Question: I have this scenario:
WServer 2008, SQL Server 2005, MS Analysis services (SSAS), ISS7 and a OLAP CUBE.
I need to in a webpage in an existing site.
selection of dimension, no any drill down, no any 3 dimension, just a passive result of a preset MDX query.
Below here an example of MDX query used:
'''
SELECT NON EMPTY { [Measures].[Valore] } ON COLUMNS,
NON EMPTY { ([Prodotti].[Top Marca].[Top Marca].ALLMEMBERS * [Calendario].[Anno - Mese].[Mese].ALLMEMBERS * [Agenti].[Cod Agente].[Cod Agente].ALLMEMBERS ) }
DIMENSION PROPERTIES MEMBER_CAPTION, MEMBER_UNIQUE_NAME ON ROWS FROM ( SELECT ( { [Calendario].[Anno].&[2012] } ) ON COLUMNS
FROM ( SELECT ( { [Agenti].[Vw Agenti].&[005] } ) ON COLUMNS FROM [Vendite]))
CELL PROPERTIES VALUE, BACK_COLOR, FORE_COLOR, FORMATTED_VALUE, FORMAT_STRING, FONT_NAME, FONT_SIZE, FONT_FLAGS
'''
Below an easy result that i need to show in the website:

I tried to use Report Viewer but seem I can't due this error:
> Remote report processing requires Microsoft SQL Server 2008 Reporting Services or later
and I can't install SQL Server 2008 so I need an alternative solution.
I tried some open source but they need install JAVA and more, most also not connect to SQL Server or required a different web server.
I tried also use a TSQL query but it return only 1 column for the months when in real i need many columns as months calculated
What is the best way to develop a simple webpage (asp or aspx) (server side or client side) to query the cube to get a simple result as show above, without any selection by the user ?
Or what didn't I understand at all with this scenario ?
Thanks in advance for who can help me!
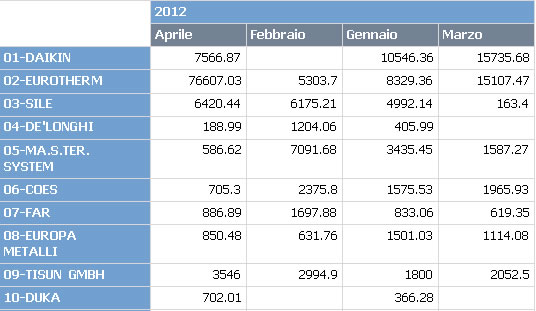
Answer: Well, what you are showing there is the result of an SSRS report and you want to access it from your application, right?
There are basically 3 ways you can interact with SSRS from your application: The Report Server Web Service (also known as SOAP, which is how the Report Manager is built), URL Access (plain url of the report on the report server) and the ReportViewer Controls.
When using the ReportViewer Controls, you can use the Local Processing Mode or Remote Processing Mode. The Remote processing mode is when the control retrieves a fully processed report from an SSRS server. So, as the name says, the processing is Remote.
As I understand from your question, you don't have a SSRS instance available to connect to, but you have your report. This is the scenario where you would use the local processing mode. On this type of processing mode, reports are stored locally with a .rdlc file extension and the control opens a report definition, processes it, and then renders the report in the view area.
You also need to add the report file to the VS project and there are some minor restrictions like reports can only be displayed using PDF, excel and image formats.